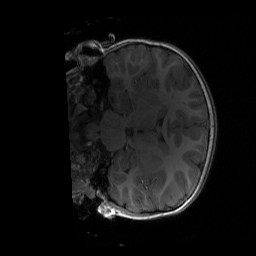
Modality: T1w
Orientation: coronal
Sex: male
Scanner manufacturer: siemens
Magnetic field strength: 3 T
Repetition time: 1.9 s
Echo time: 0.00243 s